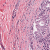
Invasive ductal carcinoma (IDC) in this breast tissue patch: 1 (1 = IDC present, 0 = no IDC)